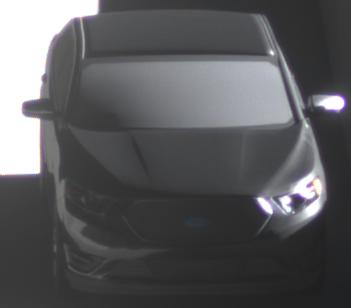
Make: Ford
Model: Taurus
Detailed model: SHO
Model produced from: 2012
Model produced until: 2019
Doors: 4
Color: black
Road condition: dry road
Daytime: morning or afternoon
Contrast: high contrast